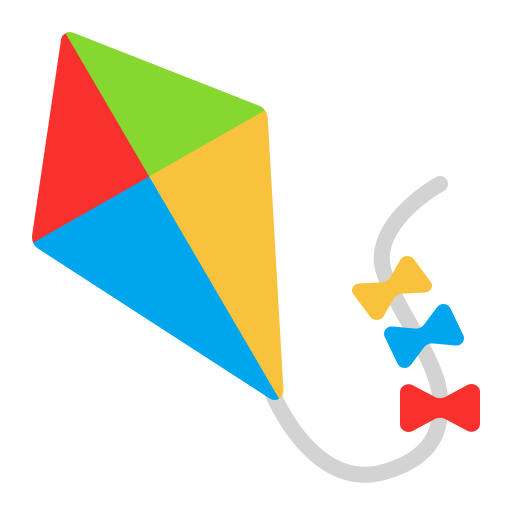
kite flat